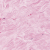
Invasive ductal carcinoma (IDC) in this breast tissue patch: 0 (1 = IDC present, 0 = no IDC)